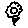
Label: flower